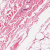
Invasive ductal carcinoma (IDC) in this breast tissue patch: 0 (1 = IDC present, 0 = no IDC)